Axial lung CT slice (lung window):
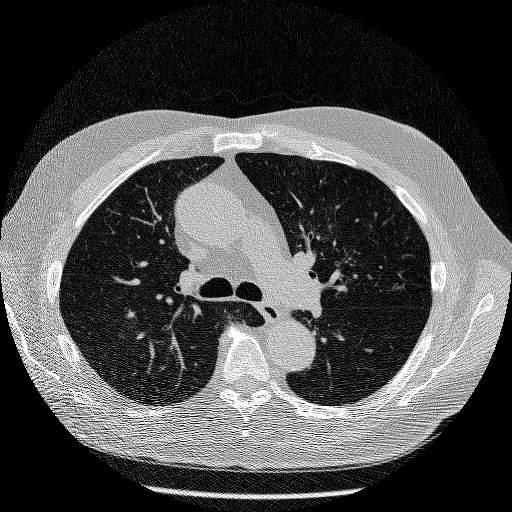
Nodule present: no